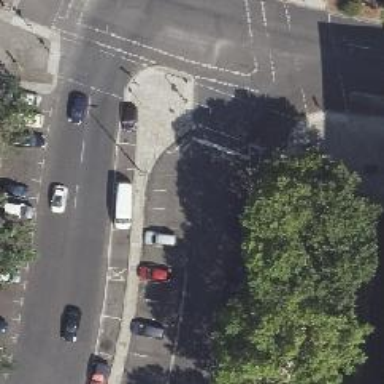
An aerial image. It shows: Road with traffic signals.